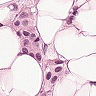
Metastatic tissue present: yes